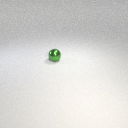
small green metal sphere